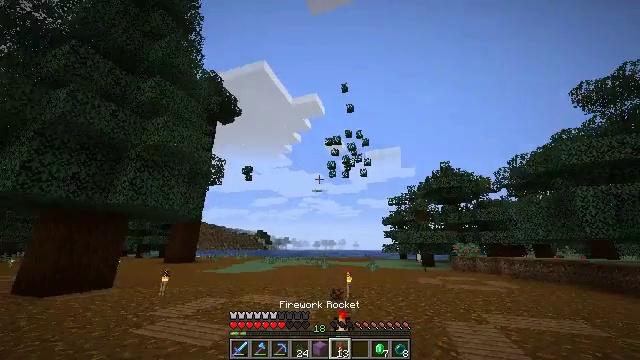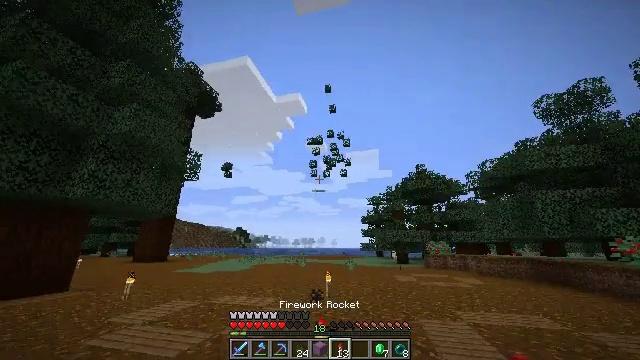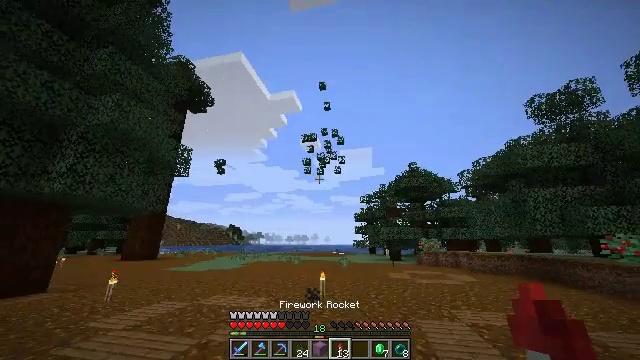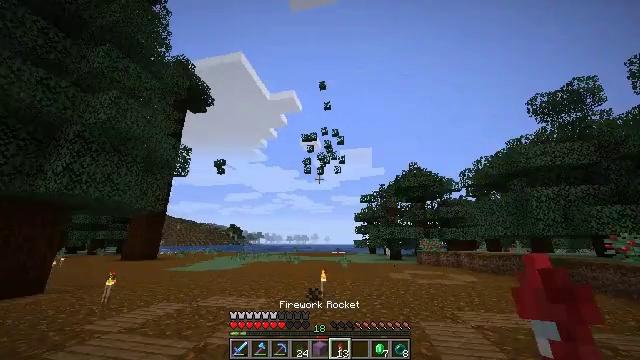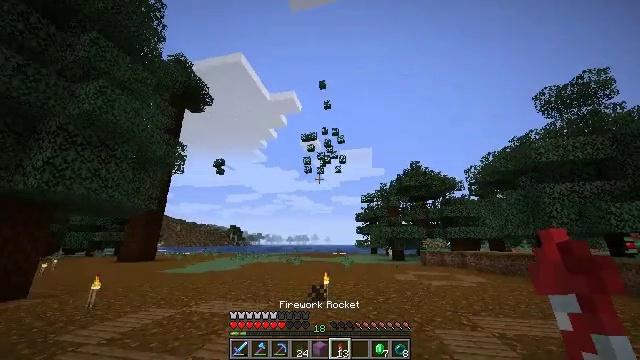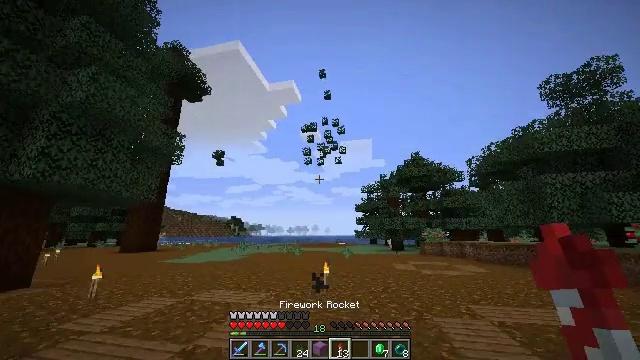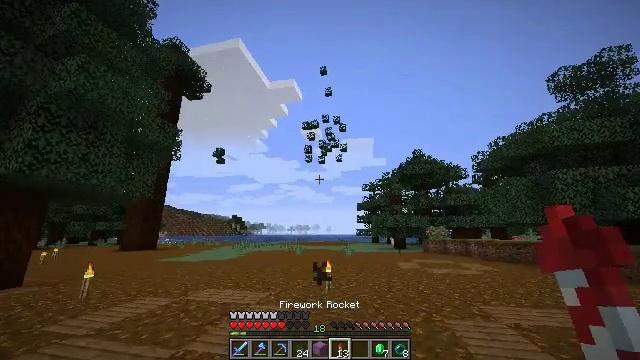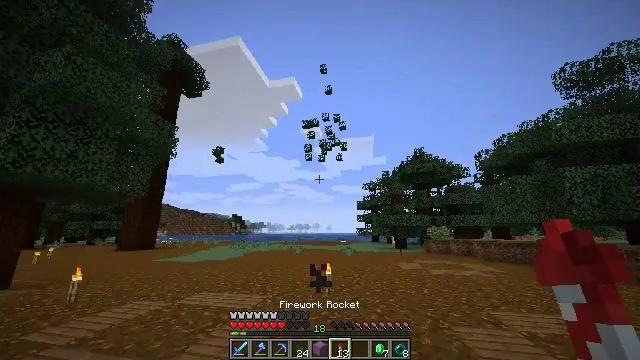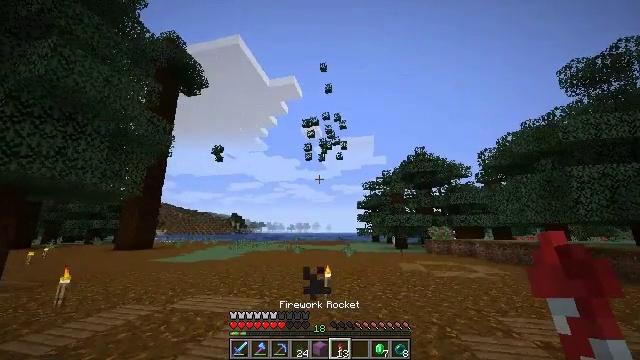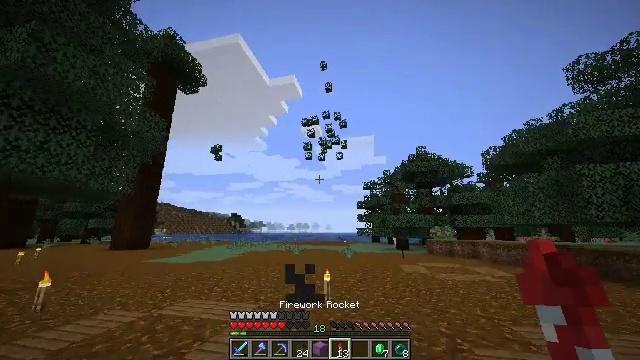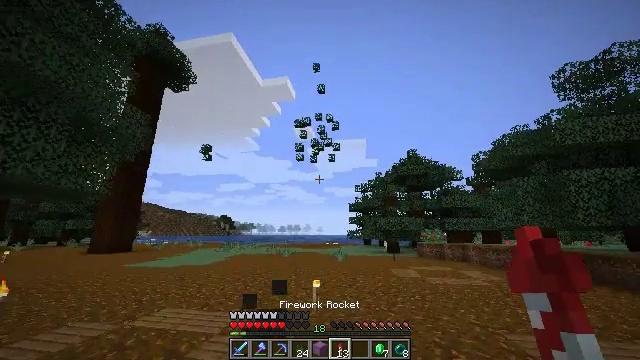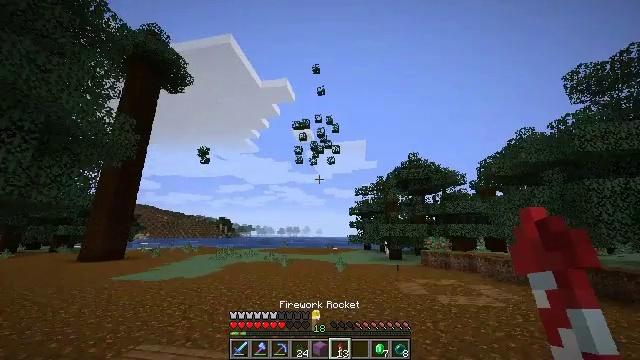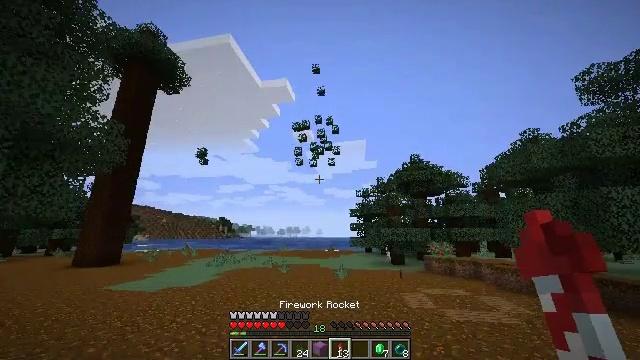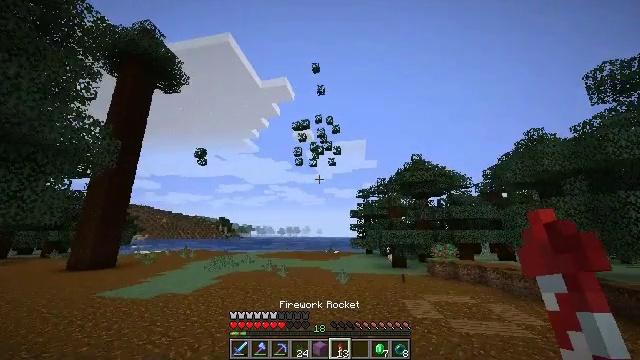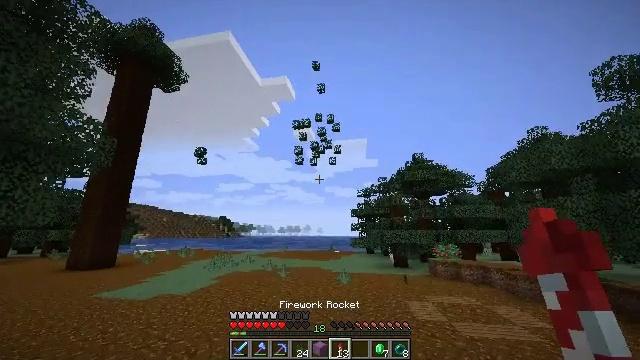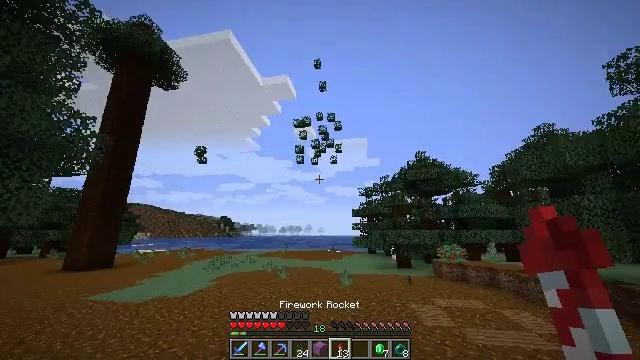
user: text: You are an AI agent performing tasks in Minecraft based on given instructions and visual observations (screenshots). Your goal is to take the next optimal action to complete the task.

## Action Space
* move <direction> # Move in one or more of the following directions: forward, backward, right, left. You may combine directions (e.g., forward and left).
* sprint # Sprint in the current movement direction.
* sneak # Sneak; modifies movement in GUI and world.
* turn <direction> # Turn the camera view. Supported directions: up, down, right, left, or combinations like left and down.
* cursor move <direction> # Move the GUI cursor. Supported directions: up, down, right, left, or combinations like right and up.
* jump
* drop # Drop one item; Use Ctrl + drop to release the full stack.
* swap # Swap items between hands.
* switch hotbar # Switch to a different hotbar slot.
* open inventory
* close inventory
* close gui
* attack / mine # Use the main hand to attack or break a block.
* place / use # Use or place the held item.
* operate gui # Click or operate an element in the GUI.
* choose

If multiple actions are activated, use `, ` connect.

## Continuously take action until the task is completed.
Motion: motion action
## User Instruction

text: Destroy the spruce leaves to get sticks and saplings.
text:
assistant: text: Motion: move forward, sprint, turn right
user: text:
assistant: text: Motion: move forward, sprint, turn right
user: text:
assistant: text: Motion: move forward, sprint
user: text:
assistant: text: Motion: move forward, sprint
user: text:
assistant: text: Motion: move forward, sprint, turn down
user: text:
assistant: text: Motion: move forward, sprint
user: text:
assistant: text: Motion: move forward, sprint
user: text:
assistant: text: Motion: move forward, sprint
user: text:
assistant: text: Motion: move forward, sprint
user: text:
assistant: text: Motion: move forward, sprint, turn right, jump
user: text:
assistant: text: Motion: move forward, sprint, jump
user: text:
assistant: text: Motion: move forward, sprint, jump
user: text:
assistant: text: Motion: move forward, sprint, jump
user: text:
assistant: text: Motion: move forward, sprint, jump
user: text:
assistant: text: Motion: move forward, sprint, jump
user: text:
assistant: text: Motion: move forward, sprint, turn left and up
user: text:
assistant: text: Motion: move forward, sprint, turn left and up, jump
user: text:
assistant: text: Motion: move forward, sprint, turn left and up, use / place, jump
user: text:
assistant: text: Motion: move forward, sprint, use / place, jump
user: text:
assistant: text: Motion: move forward, sprint, use / place, jump
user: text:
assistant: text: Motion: move forward, sprint, use / place, jump
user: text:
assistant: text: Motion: move forward, sprint, turn left, jump
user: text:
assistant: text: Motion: move forward, sprint, turn left, jump
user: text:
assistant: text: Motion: move forward, sprint, turn left, jump
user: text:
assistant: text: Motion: move forward, sprint, jump
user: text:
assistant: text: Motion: move forward, sprint, jump
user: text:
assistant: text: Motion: move forward, sprint, jump
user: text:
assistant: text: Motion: move forward, sprint, jump
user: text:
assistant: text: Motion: move forward, sprint, jump
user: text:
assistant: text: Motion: move forward, sprint, jump